Question: I have a sprite kit application that I have thoroughly tested on my 32 bit devices. I recently found out that my app crashes on startup when run on a 64 bit device.
This code is in my 'init' method for a class that inherits from an 'SKNode'.
'''
self.sprite = [SKSpriteNode spriteNodeWithImageNamed:[_properties objectForKey:@"Sprite"]];
[self.sprite setScale:BUILDING_SCALE];
[self addChild:_sprite];
'''
The app crashes at the 'addChild' line only on the 64 bit simulator.
I tried printing out the description of 'self.sprite' on the simulator:
'''
<SKSpriteNode> name:'(null)' texture:[<SKTexture> 'image1.png' (266 x 76)] position:{0, 0} size:{53.200001, 15.2} rotation:0.00
'''
and again on the simulator:
'''
<SKSpriteNode> name:'(null)' texture:['nil'] position:{0, 0} size:{53.200000762939453, 15.199999809265137} rotation:0.00
'''
Another strange thing, is that if I put a breakpoint on the line where the sprite is first initialized and step over, the sprite is valid.
Any ideas?
Call stack:

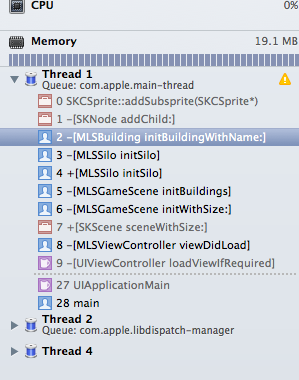
Answer: Not sure why this happens only on 64 bit, but the problem was that the sprite property was 'assign' instead of 'strong'.
Functional:
'''
@property (nonatomic, strong) SKSpriteNode *sprite;
'''
Crash:
'''
@property (nonatomic, assign) SKSpriteNode *sprite;
'''